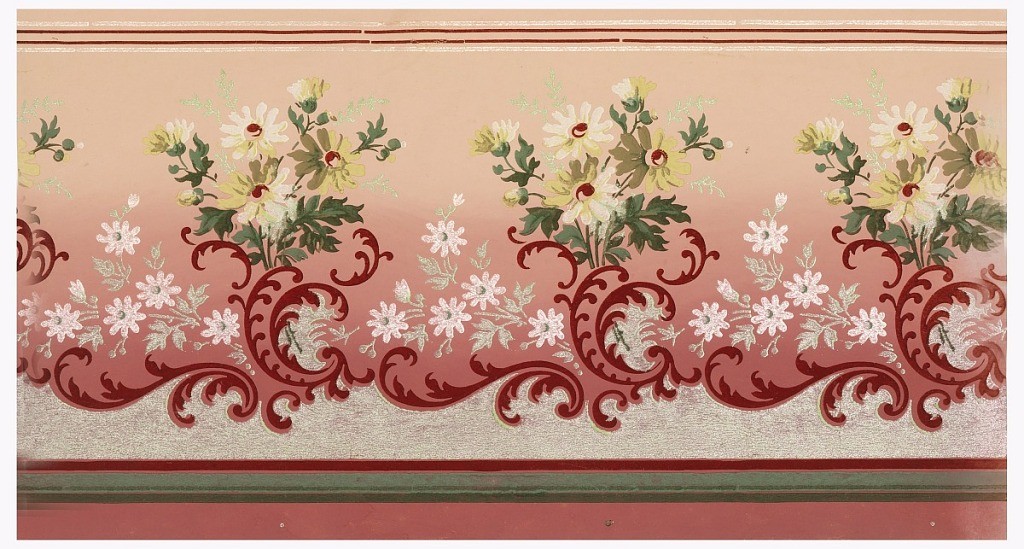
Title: Border - sample
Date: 1906–08
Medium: Machine-printed paper
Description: Floral sprigs perched atop C-scrolls, which rest on metallic green shading at bottom. Background changes in color from red at bottom to cream colored at top.